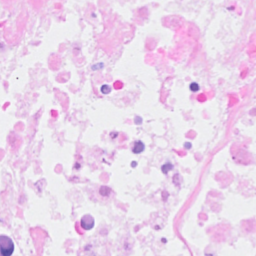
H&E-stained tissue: Breast